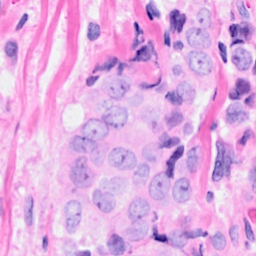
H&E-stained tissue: Breast